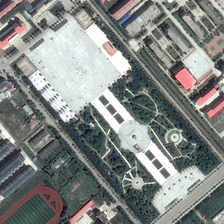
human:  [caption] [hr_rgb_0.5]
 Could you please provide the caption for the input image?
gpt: many buildings and some green trees are near a playground .

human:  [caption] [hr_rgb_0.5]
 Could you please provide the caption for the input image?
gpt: many buildings and some green trees are near a playground .

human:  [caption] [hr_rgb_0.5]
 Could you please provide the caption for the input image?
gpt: many buildings and some green trees are near a playground .

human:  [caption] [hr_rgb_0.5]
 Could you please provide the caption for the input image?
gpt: many buildings and some green trees are near a playground .

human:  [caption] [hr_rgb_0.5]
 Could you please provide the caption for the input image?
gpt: many buildings and some green trees are near a playground .